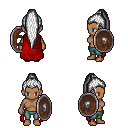
a pixel art fantasy rpg character, female body template, human, dark skin, red cape, teal pants, white extra-long topknot hairstyle, shield, four views (front, back, left, right), 2x2 character sprite sheet, small pixel art, hard edges, no anti-aliasing